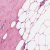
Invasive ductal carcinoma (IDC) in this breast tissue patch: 1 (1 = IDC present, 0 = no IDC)